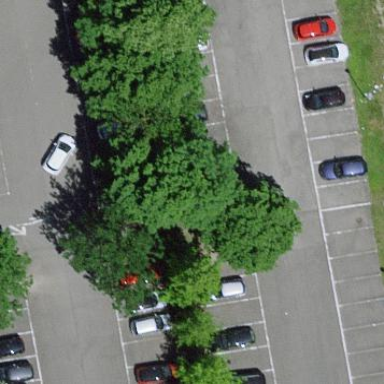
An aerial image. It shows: Parking area with asphalt surface.